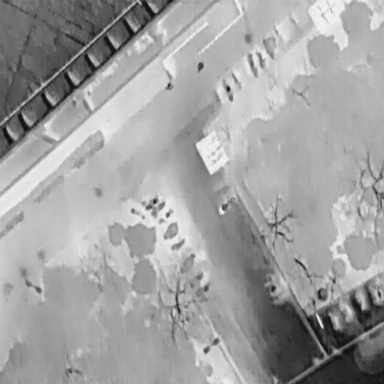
There are 21 objects shown in the infrared image, including two People, and 19 Bicycles.